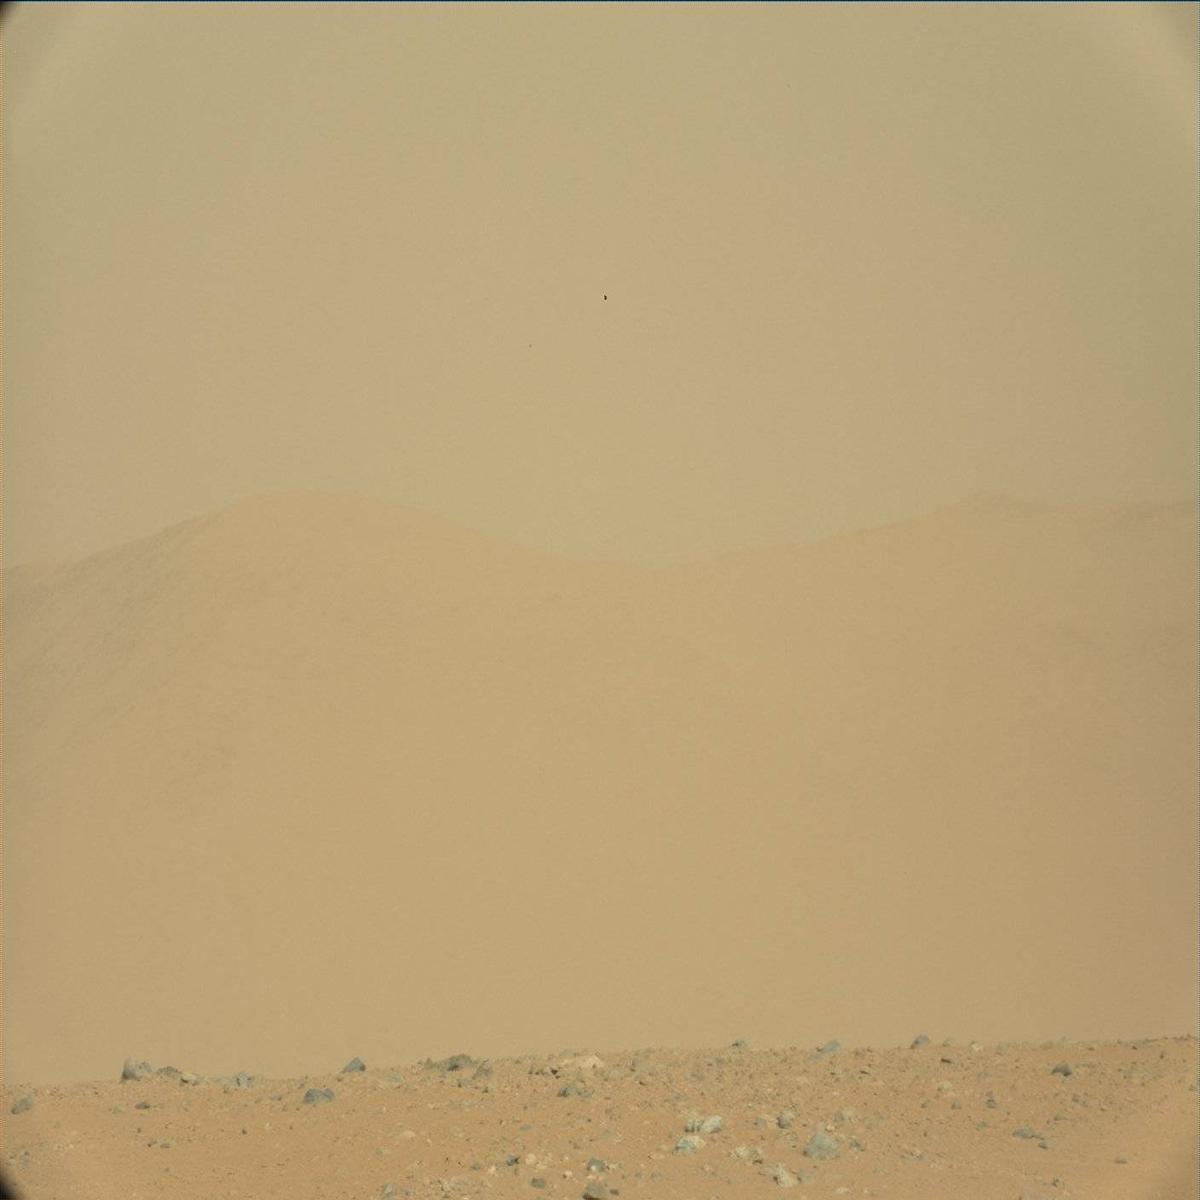
Terrain classes present: Bedrock, Ridge, Rock, Sand / Soil, Sky